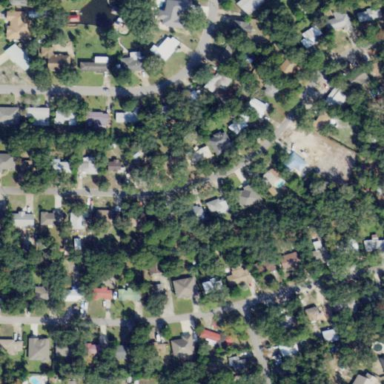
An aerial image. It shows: Residential area consisting of single-family homes.